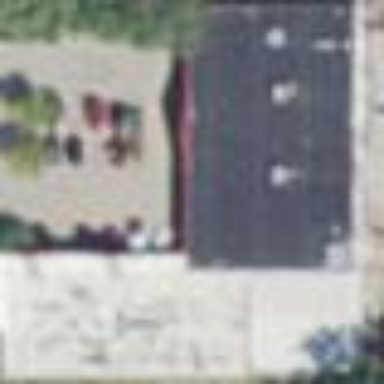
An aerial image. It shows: Commercial building.